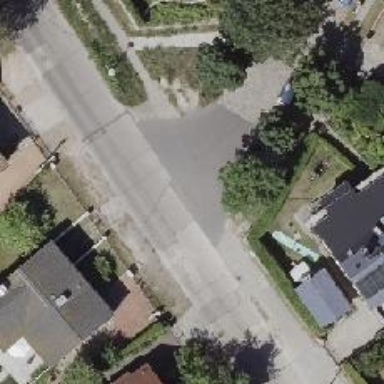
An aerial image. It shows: Residential road with sidewalks on both sides.